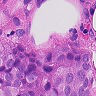
Metastatic tissue present: yes